Question: An authoring tool I'm required to use decided to output faux bullet points rather than using bullet elements. The poor decision causes IE 9+ to render different than IE 7/8 and all other browsers. I can't change the way it outputs, but I can influence it with additional style properties. To do that I need help to identify what exactly is causing the difference. If you can put aside the horror you're about to witness, I would appreciate any advice. It might have something to do with the multiple non-breaking space characters; as if IE 9+ is deleting all but the first.
Here is the sample page: <URL>
Here is a jsFiddle that displays the issue if you view in IE 9+: <URL>
Here is a screen shot that shows the difference between IE 7/8 (+all others) and IE 9+.

Here is a snippit of the code:
'''
<p style="margin-left:24px;text-indent:-24px;line-height:1.080;margin-top:0px;margin-bottom:0px;text-align:left;">
<span class="text38Font2" style="position:relative;top:-0px">2.</span><span style="font:1.0pt &quot;Arial&quot;">&nbsp;&nbsp;&nbsp;&nbsp;&nbsp;&nbsp;&nbsp;&nbsp;&nbsp;&nbsp;&nbsp;</span><span class="text38Font2">literature from 45 BC, making it over 2000 years old.
Richard McClintock, a Latin professor at Hampden-
Sydney College in Virginia, looked up one of the more
obscure Latin words, consectetur,
</span></p>
'''
Here is the one class referenced in the snippet:
'''
<style text="text/css">
body { background-color:#ffffff; }
span.text38Font2 { font-size:16px; font-family:"Arial", sans-serif; color:#000000;}
</style>
'''
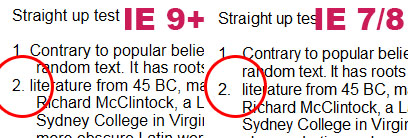
Answer: Here's what you can do:
'''
<!--[if IE 9]>
.space{
font:2.0pt !important;
}
<!--[endif]-->
'''
'''
<span style="font:1.0pt &quot;Arial&quot;" class="space">&nbsp;&nbsp;&nbsp;&nbsp;&nbsp;&nbsp;&nbsp;&nbsp;&nbsp;&nbsp;&nbsp;</span>
'''